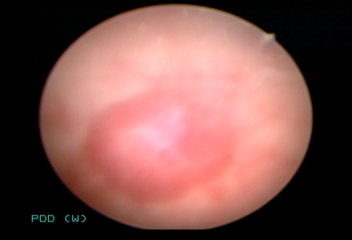
Modality: WLC
Class: Malignant
Subclass: HighGradePapillary
Lesion: L1
Stage: T1
Morphology: Papillary
Bladder cancer association: Yes
Annotated structures: Tumor